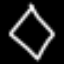
Label: diamond